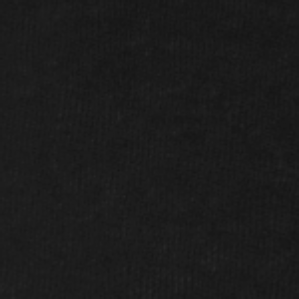
Label: frost